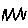
Label: zigzag